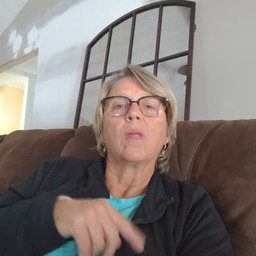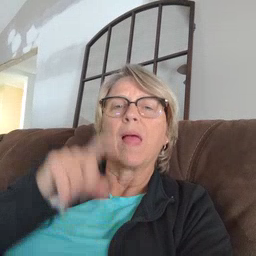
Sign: mouth